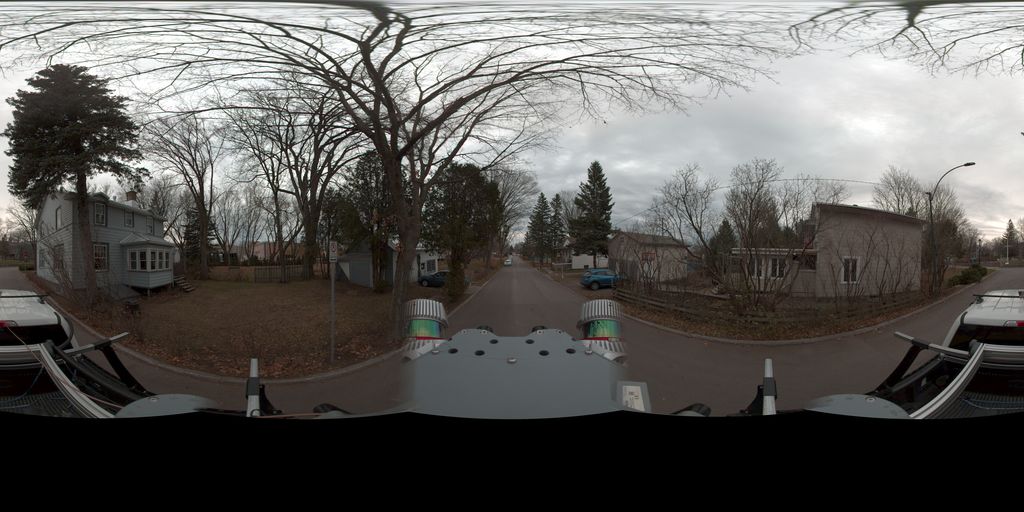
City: quebec_city